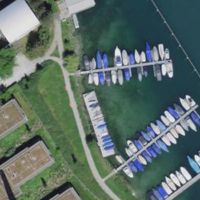
EUNIS habitat code: 14
Species observed at this site:
Chroicocephalus ridibundus
Larus michahellis